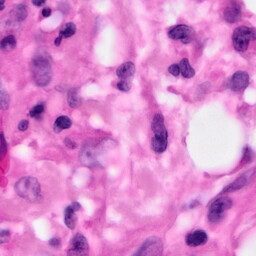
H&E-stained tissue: Pancreatic